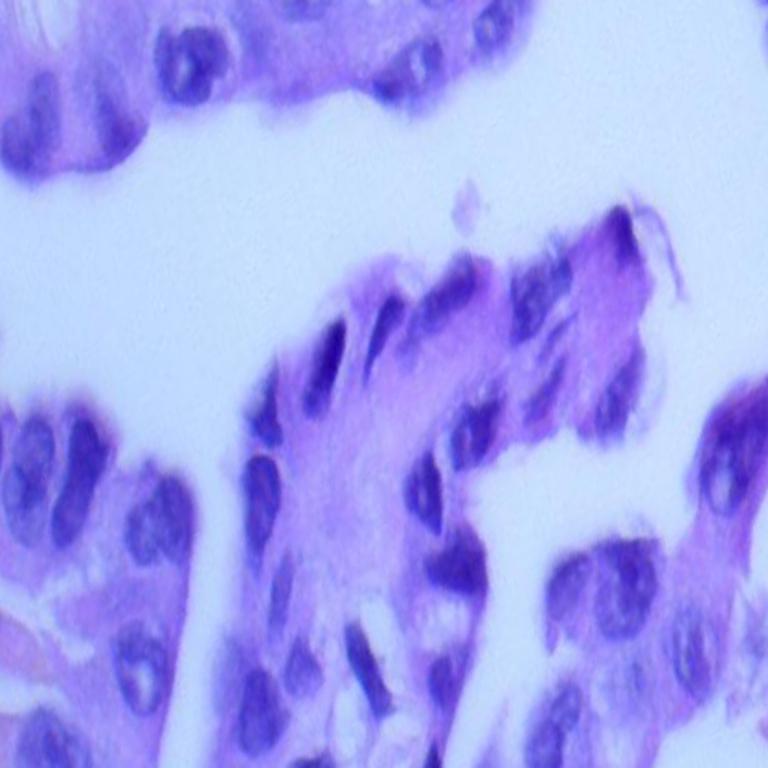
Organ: lung
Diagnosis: adenocarcinomas